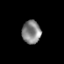
Tissue: prostate
Cell type: NK cells
Senescence score: 0.7565
Nuclear area (px): 429
Mean DAPI intensity: 131.869